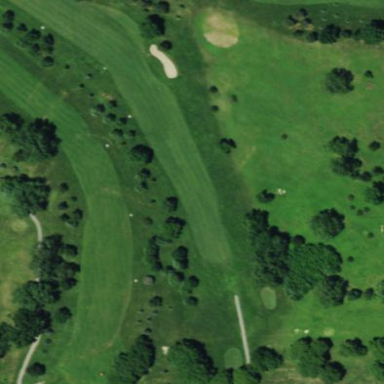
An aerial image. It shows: Rough area in golf course.